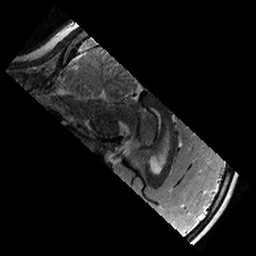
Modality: T2w
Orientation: sagittal
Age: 9
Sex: female
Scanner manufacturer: siemens
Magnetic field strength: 3 T
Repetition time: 9.23 s
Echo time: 0.067 s